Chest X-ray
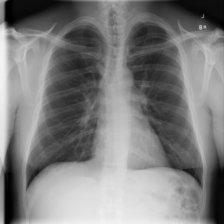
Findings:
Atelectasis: negative
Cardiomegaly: negative
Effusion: negative
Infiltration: negative
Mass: negative
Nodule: negative
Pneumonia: negative
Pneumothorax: negative
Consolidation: negative
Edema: negative
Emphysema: negative
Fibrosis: negative
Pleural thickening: negative
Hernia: negative